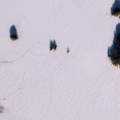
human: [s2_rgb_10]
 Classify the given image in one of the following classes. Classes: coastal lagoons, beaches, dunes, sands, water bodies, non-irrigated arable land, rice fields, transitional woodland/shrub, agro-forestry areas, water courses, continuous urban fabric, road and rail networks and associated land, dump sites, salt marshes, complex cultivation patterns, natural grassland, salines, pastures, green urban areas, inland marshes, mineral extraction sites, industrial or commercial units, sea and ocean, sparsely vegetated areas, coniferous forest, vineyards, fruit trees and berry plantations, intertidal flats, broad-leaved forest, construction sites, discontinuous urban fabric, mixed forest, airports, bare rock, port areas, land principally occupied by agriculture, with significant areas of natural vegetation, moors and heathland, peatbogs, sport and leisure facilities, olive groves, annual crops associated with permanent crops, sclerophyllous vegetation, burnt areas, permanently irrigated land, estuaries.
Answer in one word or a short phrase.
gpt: coniferous forest, water bodies